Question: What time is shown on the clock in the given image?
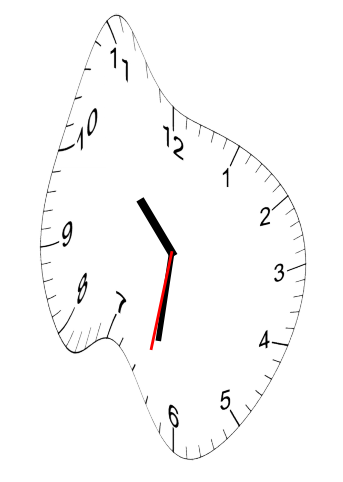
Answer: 10:31:32